Question: I am trying to implement <URL> to my site.
The typeahead.js will take from a remote page that would return JSON,
something like: 'http://example.org/search?q=%QUERY'
For my site, this is what I've wrote for the PHP:
'''
$q=mysql_real_escape_string($_GET['q']);
$getship= @mysql_query('SELECT * FROM 'tbl' WHERE data1 LIKE '%'.$q.'%' OR schar LIKE '%'.$q.'%';');
while($tbl=mysql_fetch_array($getship)){
$id=$tbl['id'];
$data1=$tbl['data1'];
$fplod=explode(" ",$data1);
$data2=$tbl['data2'];
$splod=explode(" ",$data2);
$data3=$tbl['data3'];
$data4=$tbl['data4'];
echo '{
"value":'.$id.',
"tokens":["'.$fplod[0].'","'.$fplod[1].'","'.$splod[0].'","'.$splod[1].'"],
"data1" :"'.$data1.'",
"data2":"'.$data2.'",
"data3":"'.$data3.'",
"data4":"'.$data4.'"
}';
}
'''
But when ever I ask that typeahead thing to return, it seems to return in text/html and not application/json  .
How can I make this to work?
Thanks in advance
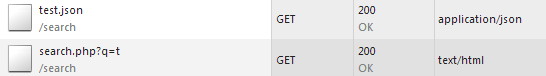
Answer: You can set the 'Content-Type' header yourself. Before any output is sent, call <URL>:
'''
header('Content-Type: application/json');
'''